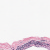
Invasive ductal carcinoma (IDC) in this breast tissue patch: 0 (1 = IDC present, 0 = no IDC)